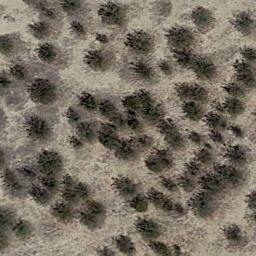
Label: chaparral